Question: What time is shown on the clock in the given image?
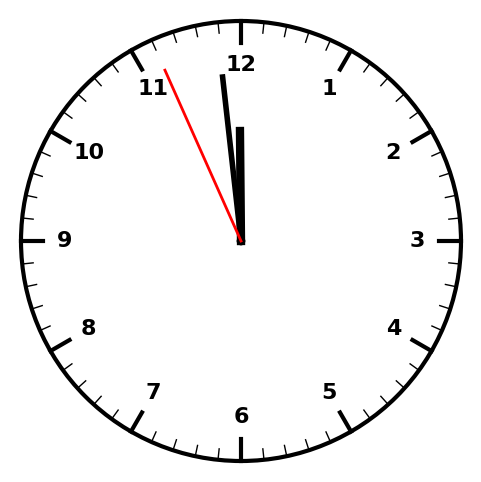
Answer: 11:58:56